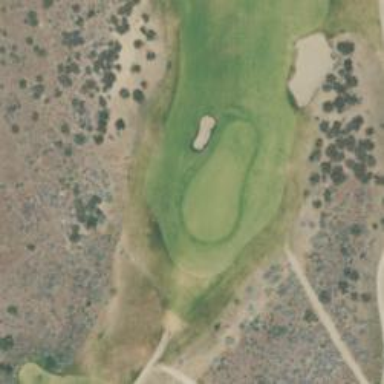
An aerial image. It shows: Golf hole.